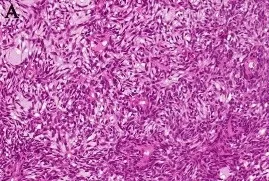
Histologic examination of the specimen revealed a hypercellular tumour composed of spindle-shaped cells in fibromyxoid matrix, with a hemangiopericytoma-like pattern (a). Tumour cells had clear to eosinophilic cytoplasm, nuclei were oval or elongated, of monomorphic appearance, with no signs of atypia. Mitotic figures were rarely seen.
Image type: pathology (h&e)